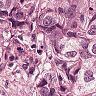
Metastatic tissue present: yes